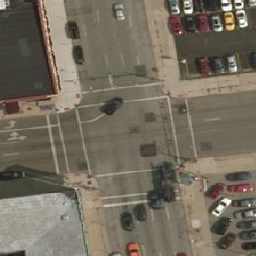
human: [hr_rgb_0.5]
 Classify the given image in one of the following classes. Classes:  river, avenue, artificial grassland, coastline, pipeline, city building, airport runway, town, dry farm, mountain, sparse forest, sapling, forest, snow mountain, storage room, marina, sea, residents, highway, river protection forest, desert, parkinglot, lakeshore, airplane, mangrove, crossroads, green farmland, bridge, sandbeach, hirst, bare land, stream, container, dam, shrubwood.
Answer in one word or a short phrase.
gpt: crossroads